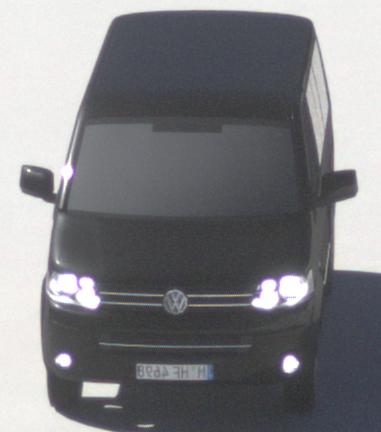
Make: VW Commercial Vehicles (Nutzfahrzeuge)
Model: T5 Multivan 2.0
Detailed model: T5 Multivan
Model produced from: 2009/09
Model produced until: 2013/06
Doors: 4
Color: black
Road condition: dry road
Daytime: midday
Contrast: high contrast